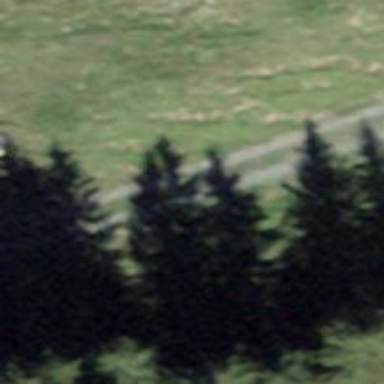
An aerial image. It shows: Track with downhill piste type. The track has grade4 tracktype.